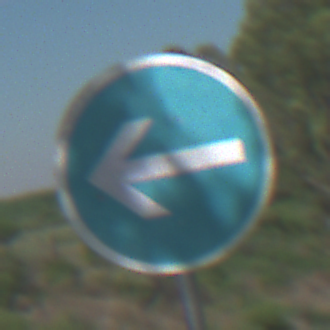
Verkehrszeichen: VorgeschriebeneFahrtrichtungHierLinks
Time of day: MorningAfternoon
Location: Outdoor (Special)
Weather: Clear
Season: NotSpecified
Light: Natural